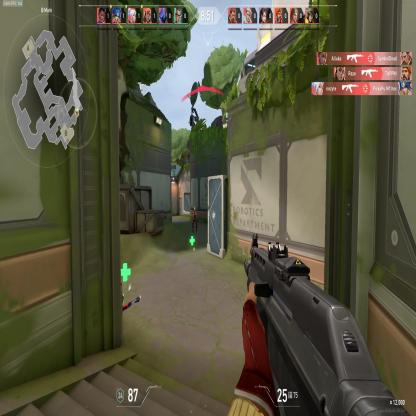
Label: enemy